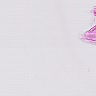
Metastatic tissue present: no